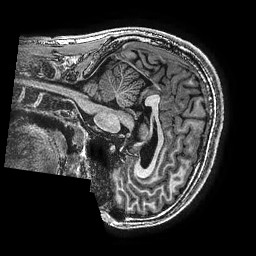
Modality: T1w
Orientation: sagittal
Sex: male
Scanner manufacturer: ge
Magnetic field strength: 3 T
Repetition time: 0.007644 s
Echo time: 0.003468 s